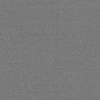
Atmospheric dust classification: dusty